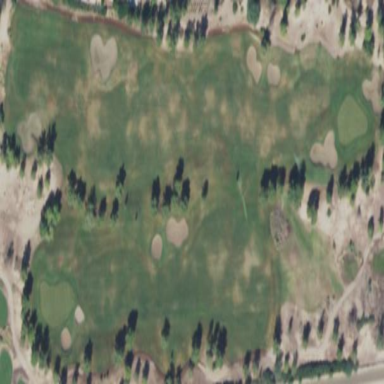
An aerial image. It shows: Rough area on grassy golf course.